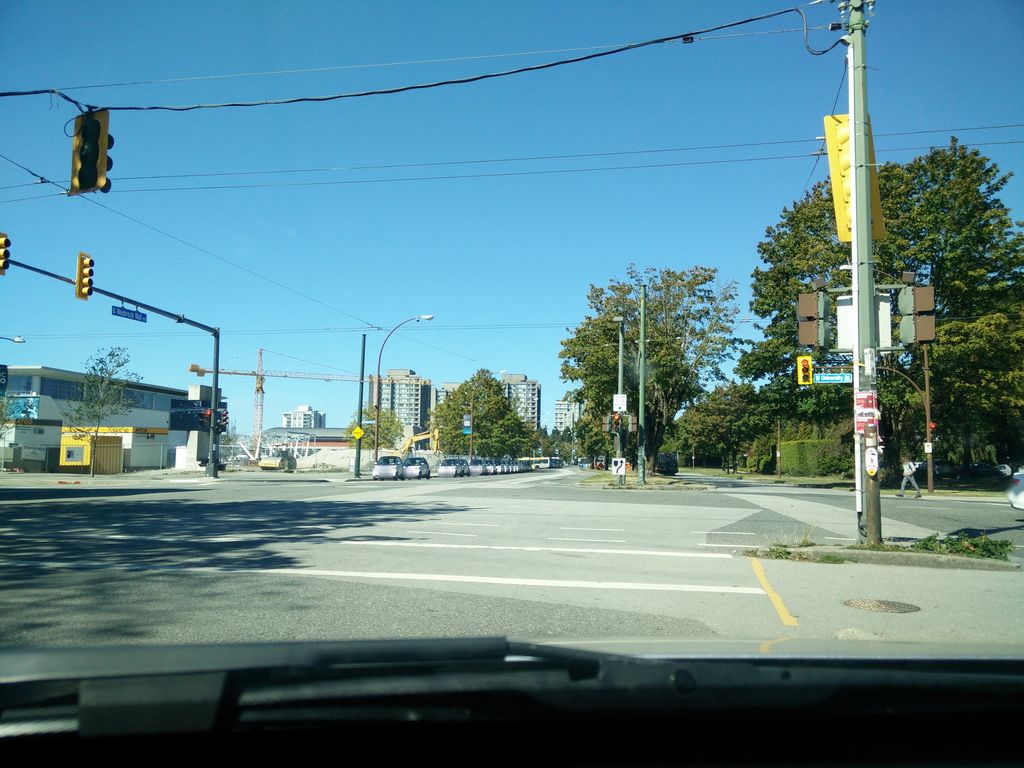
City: vancouver